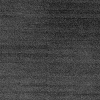
Atmospheric dust classification: dusty